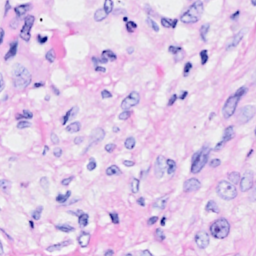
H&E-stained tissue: Breast